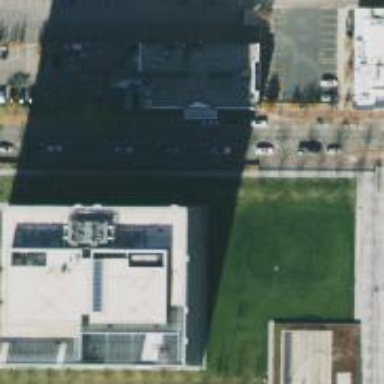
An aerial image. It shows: Courthouse building.